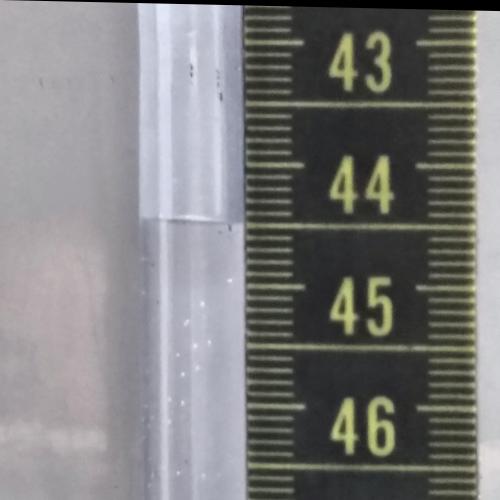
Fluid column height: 44.5 cm